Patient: sex M, age 52
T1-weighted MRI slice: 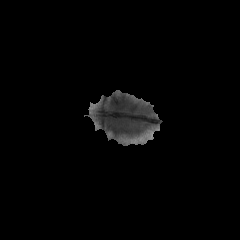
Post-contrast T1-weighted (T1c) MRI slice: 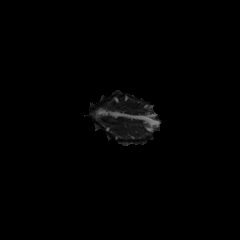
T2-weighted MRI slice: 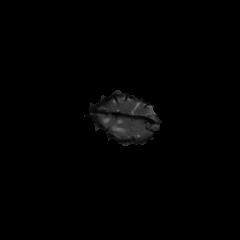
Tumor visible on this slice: yes
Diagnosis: Glioblastoma, IDH-wildtype
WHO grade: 4